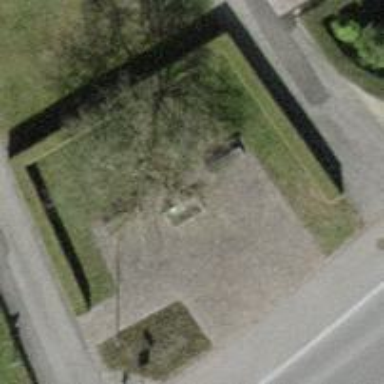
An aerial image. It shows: Brown bench.